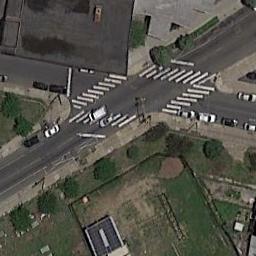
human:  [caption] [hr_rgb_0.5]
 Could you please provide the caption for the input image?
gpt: There are arrows on the ground at the intersection .

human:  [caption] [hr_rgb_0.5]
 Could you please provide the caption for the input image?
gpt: There are a lot of trees near the intersection .

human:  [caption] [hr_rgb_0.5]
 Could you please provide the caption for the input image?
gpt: There are several moving vehicles on the slanted intersection of the intersection, And there are many buildings and some trees around the intersection .

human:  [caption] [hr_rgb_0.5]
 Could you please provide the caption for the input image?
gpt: A tilted intersection with sparse traffic is between a building and some clearings .

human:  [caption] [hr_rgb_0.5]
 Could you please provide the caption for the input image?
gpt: There are some green lawns and bushes beside the intersection .